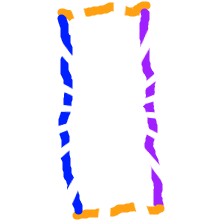
Shape: rectangle